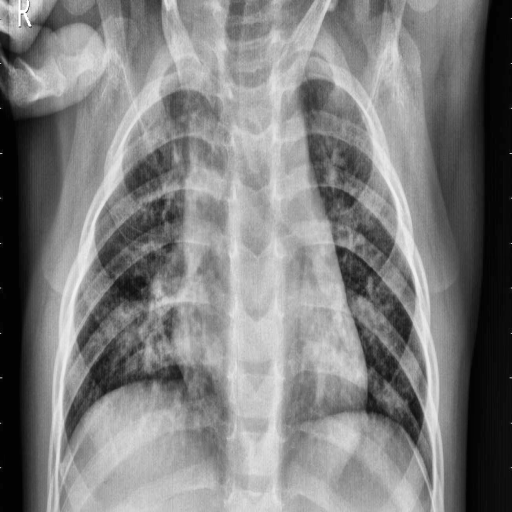
Finding: PNEUMONIA